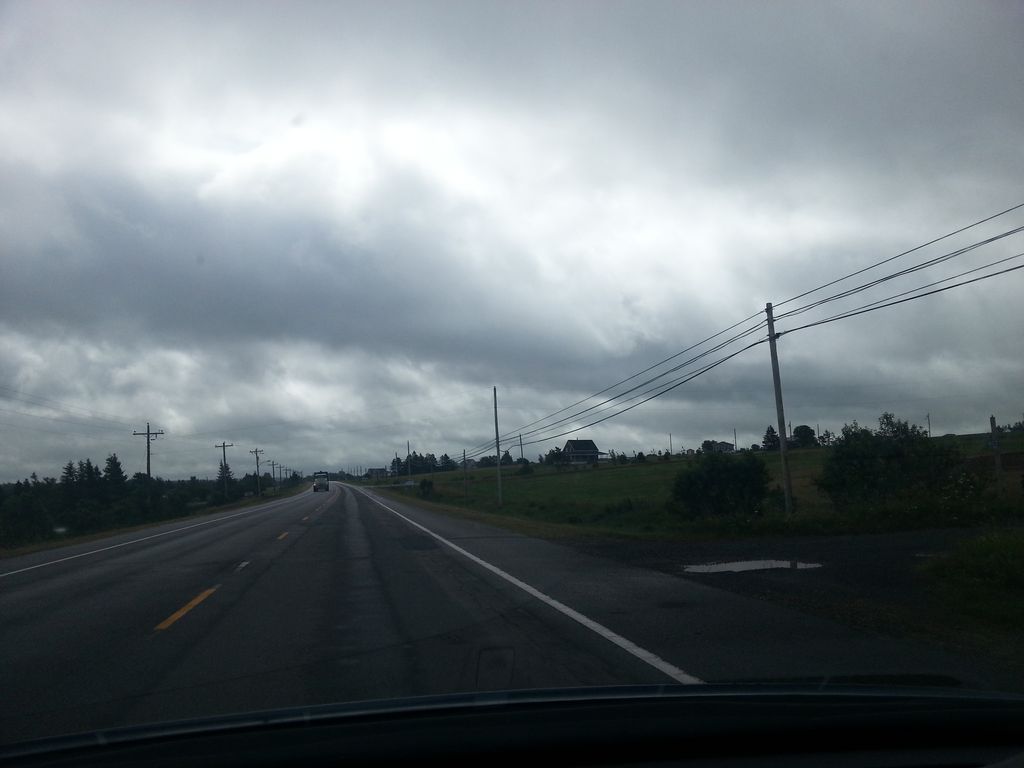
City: charlottetown